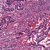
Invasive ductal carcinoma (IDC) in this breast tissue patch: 1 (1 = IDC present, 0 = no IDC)